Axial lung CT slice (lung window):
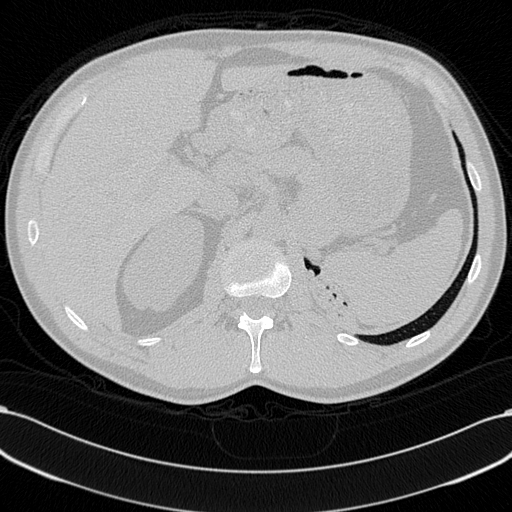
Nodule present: no